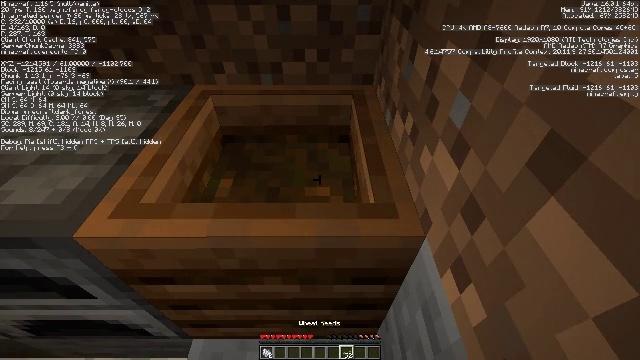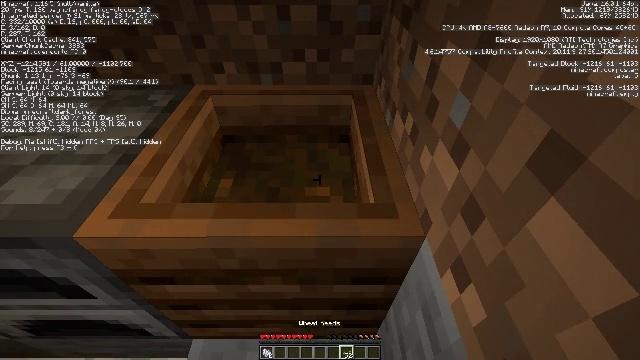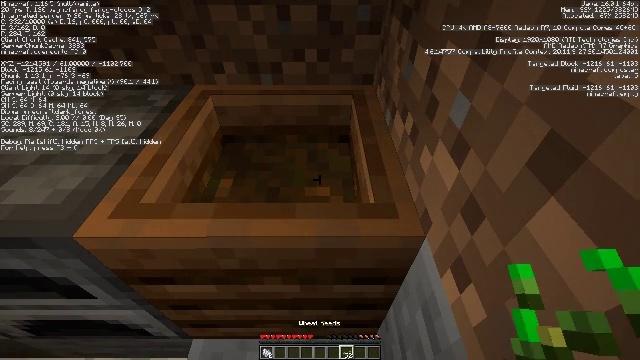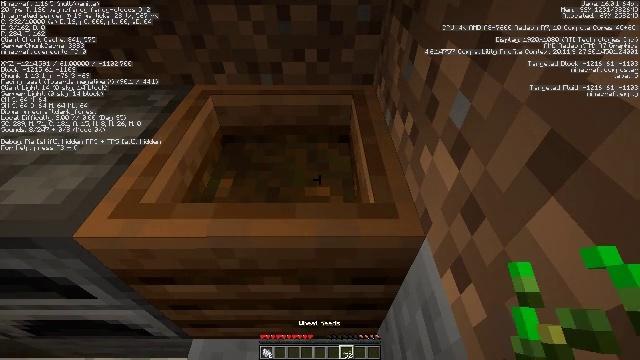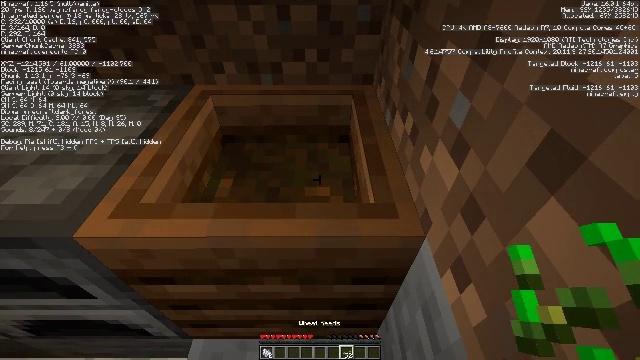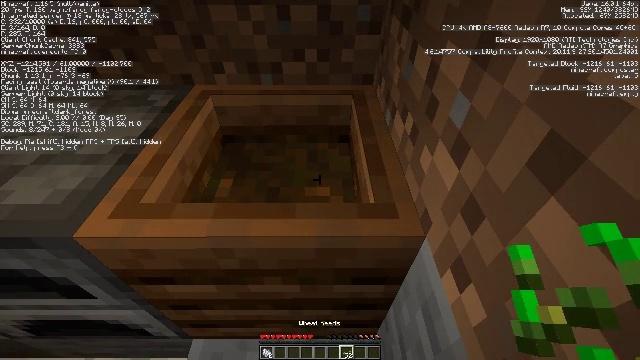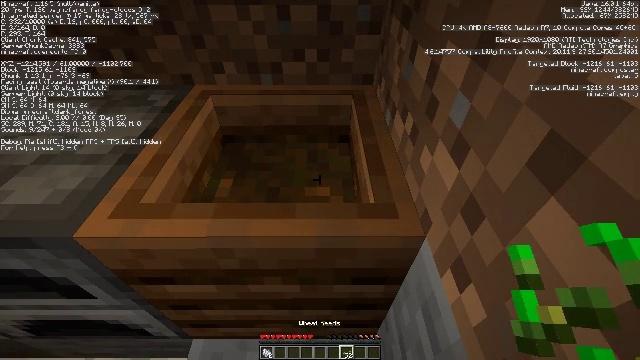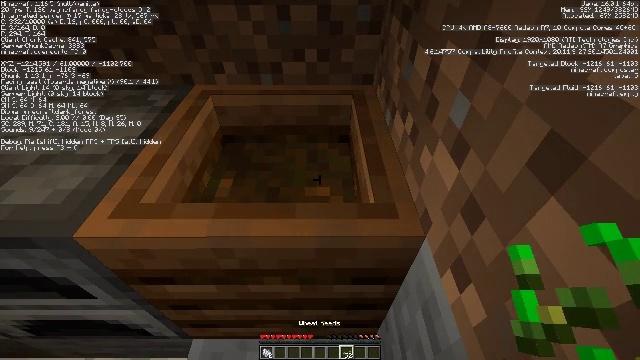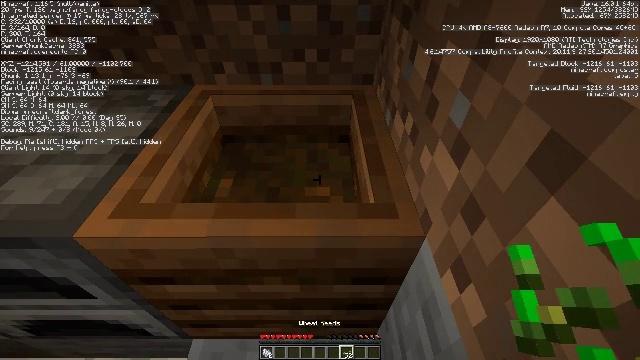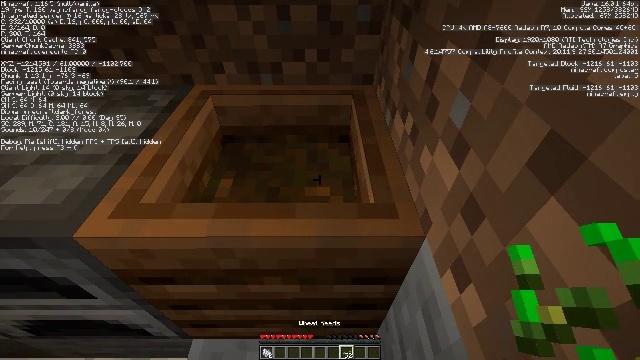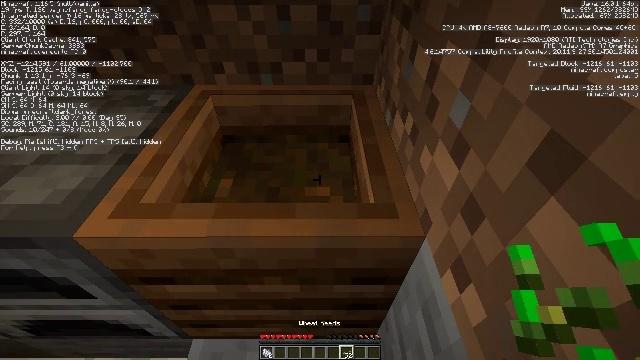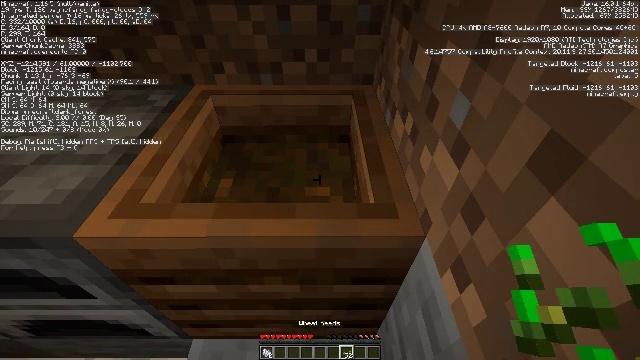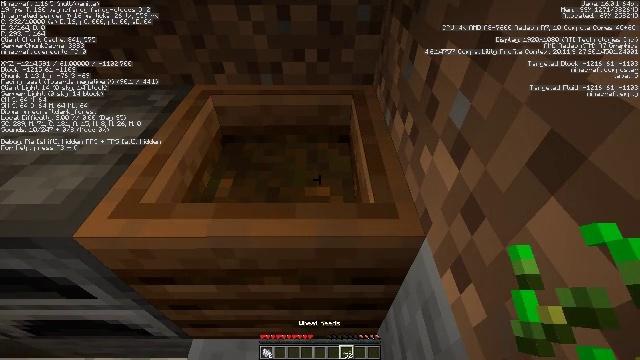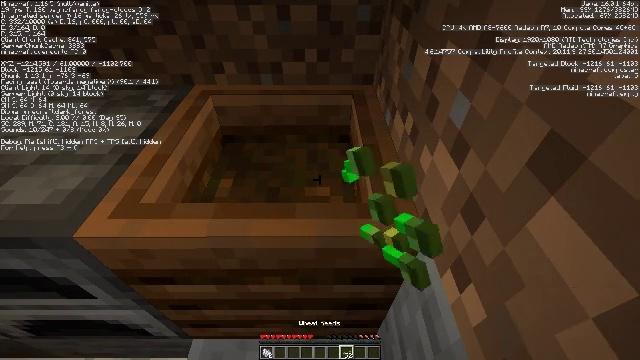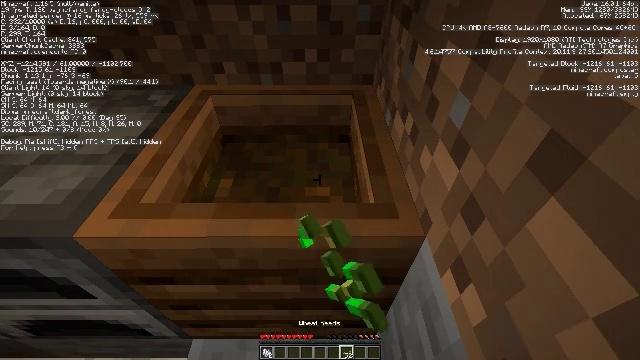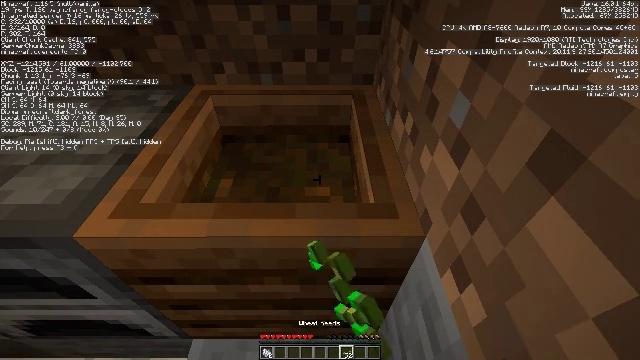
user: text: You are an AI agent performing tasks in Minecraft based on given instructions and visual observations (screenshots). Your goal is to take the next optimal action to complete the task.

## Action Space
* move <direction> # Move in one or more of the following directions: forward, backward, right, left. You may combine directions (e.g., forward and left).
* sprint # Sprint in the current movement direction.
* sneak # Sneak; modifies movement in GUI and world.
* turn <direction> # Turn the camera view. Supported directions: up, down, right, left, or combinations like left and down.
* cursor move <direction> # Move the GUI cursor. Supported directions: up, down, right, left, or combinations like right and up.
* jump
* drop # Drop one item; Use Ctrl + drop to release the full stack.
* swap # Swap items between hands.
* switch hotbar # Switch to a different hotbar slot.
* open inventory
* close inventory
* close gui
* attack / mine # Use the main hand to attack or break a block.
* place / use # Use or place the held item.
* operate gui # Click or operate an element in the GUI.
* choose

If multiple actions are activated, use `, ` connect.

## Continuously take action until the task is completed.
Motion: motion action
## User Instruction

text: Transform kelp into dried kelp using a furnace.
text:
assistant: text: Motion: no_op
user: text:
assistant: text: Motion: no_op
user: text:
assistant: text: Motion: no_op
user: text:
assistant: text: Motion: no_op
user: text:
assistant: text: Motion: no_op
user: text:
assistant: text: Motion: no_op
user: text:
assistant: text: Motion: no_op
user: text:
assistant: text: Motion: no_op
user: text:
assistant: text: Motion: no_op
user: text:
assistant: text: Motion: no_op
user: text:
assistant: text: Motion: no_op
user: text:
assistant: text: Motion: use / place
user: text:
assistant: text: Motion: use / place
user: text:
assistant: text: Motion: use / place
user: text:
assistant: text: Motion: no_op
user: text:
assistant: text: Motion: no_op
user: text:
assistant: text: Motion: no_op
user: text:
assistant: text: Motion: no_op
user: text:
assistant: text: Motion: no_op
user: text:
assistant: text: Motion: no_op
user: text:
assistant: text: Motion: no_op
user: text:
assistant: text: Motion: no_op
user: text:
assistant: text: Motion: no_op
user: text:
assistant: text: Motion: no_op
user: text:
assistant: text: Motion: no_op
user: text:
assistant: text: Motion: no_op
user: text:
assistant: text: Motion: no_op
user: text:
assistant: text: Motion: no_op
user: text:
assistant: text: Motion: use / place
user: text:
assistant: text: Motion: use / place